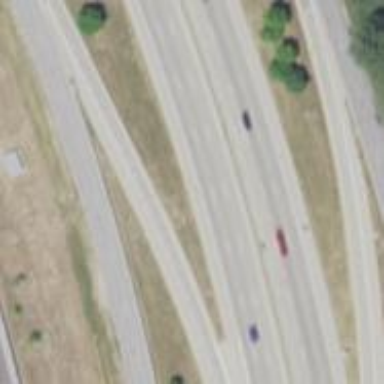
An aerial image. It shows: Motorway.